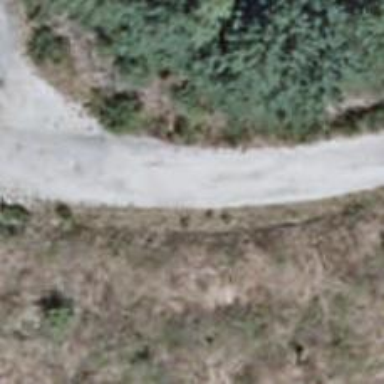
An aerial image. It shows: Sandy track road.